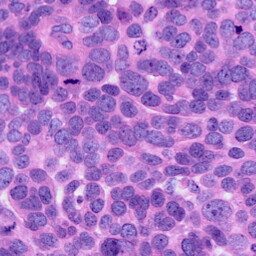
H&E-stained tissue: Ovarian